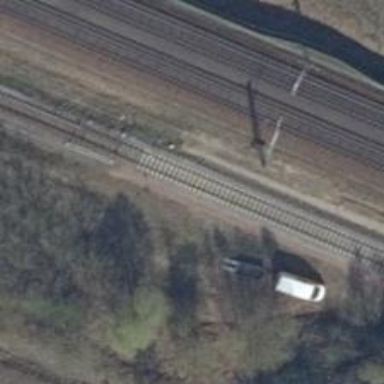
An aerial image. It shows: Railway signal.